Field crop: tomato
Growth stage: 2
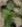
Species: solanum